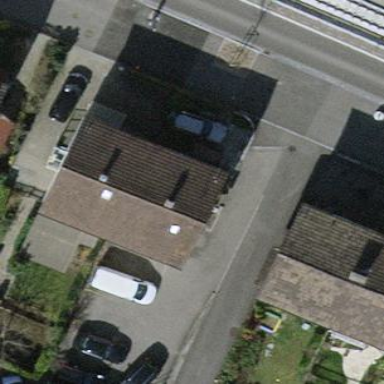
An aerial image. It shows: Semi-detached house with gabled roof.